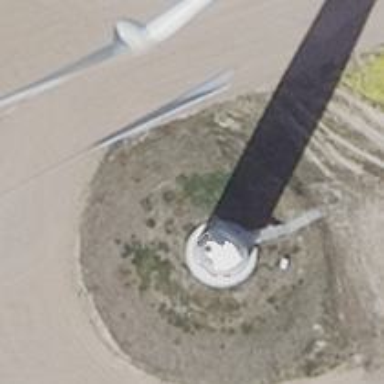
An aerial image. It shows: Wind turbine generator made by Vestas. The generator utilizes wind as its power source and belongs to the horizontal axis type.